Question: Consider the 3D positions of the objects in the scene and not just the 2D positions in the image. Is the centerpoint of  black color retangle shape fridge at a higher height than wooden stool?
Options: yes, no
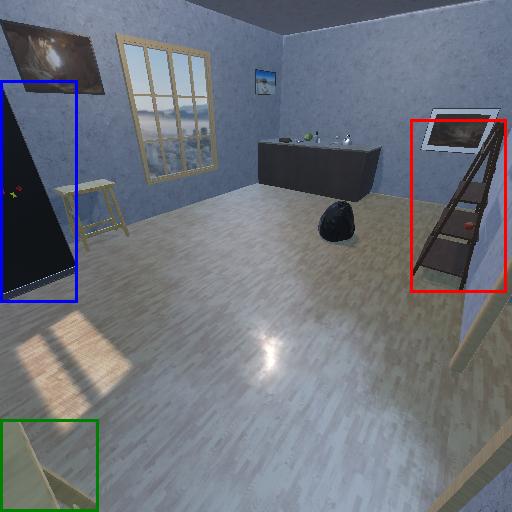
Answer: yes